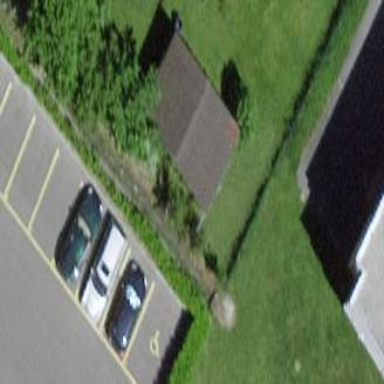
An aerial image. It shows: Shed.